Aerial crown-view tile of a tropical tree (Barro Colorado Island, Panama), acquired 20250715:
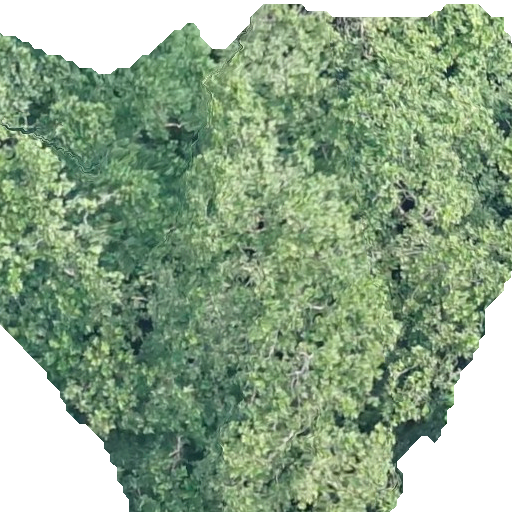
Species: Anacardium excelsum
GBIF accepted scientific name: Anacardium excelsum
Crown area: 373.742 m²